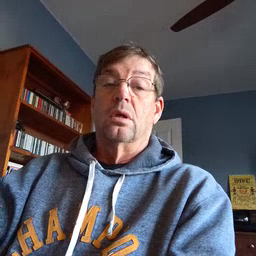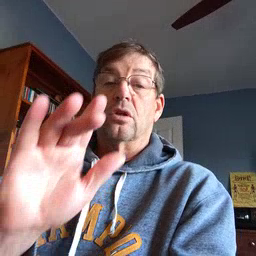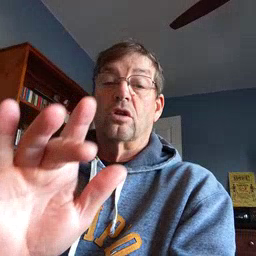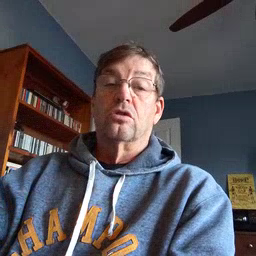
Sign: touch